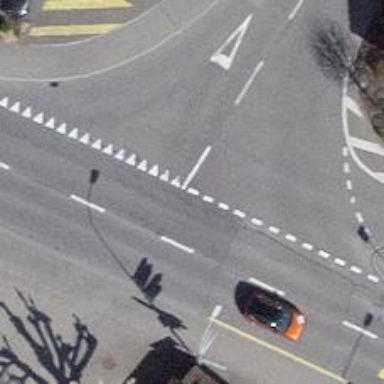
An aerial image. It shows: Road with "give way" sign.